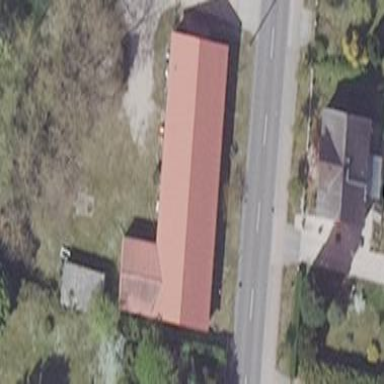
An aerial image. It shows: Public building.